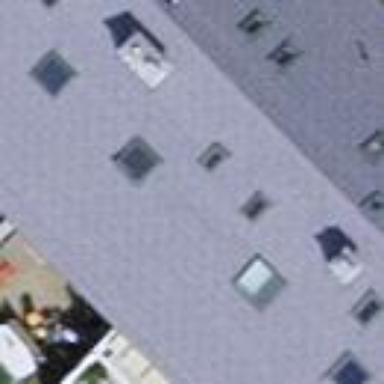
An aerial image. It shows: Building with tile roof.